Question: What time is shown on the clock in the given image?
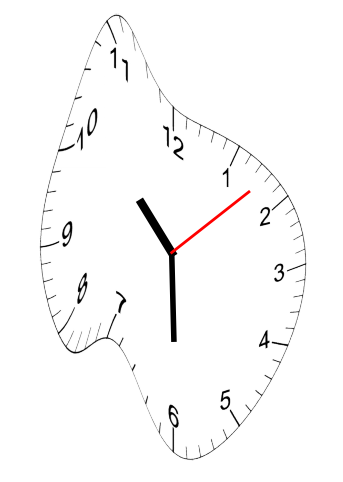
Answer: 10:30:08